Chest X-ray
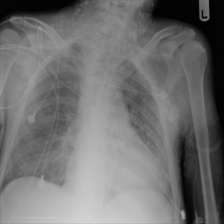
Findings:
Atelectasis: negative
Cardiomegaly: negative
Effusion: negative
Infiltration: negative
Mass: negative
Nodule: negative
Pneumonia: negative
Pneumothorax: negative
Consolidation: negative
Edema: negative
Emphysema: negative
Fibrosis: negative
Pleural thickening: negative
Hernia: negative